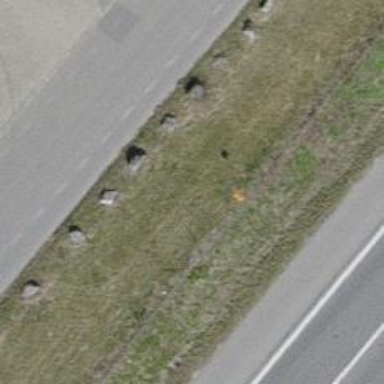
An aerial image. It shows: Aerial marker.